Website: crate-barrel
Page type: account-selection
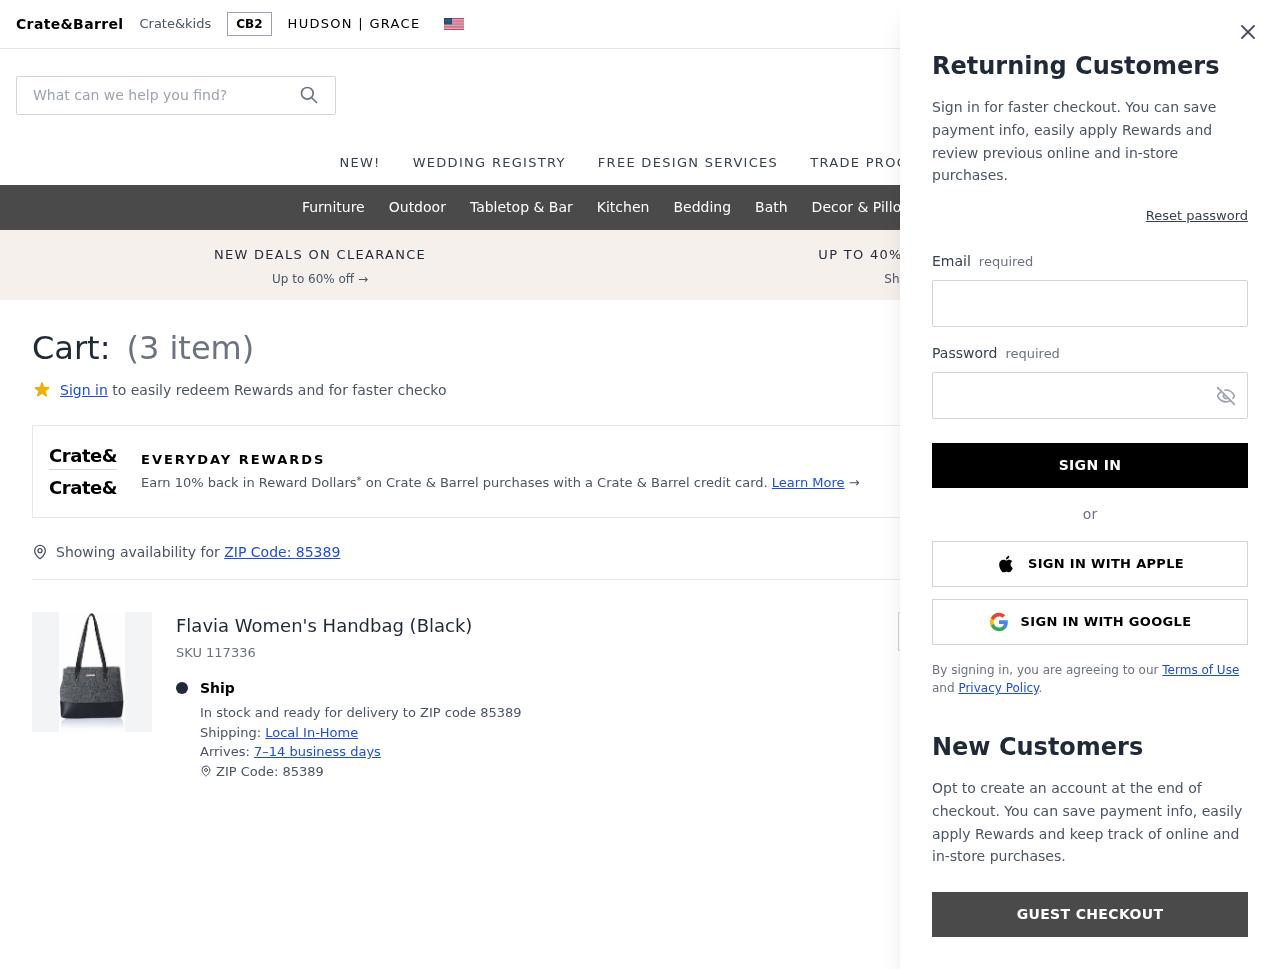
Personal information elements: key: PII_EMAIL
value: christina.carey@yahoo.com
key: PII_POSTCODE
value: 85389
Product elements: key: PRODUCT1_NAME
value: Flavia Women's Handbag (Black)
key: PRODUCT1_QUANTITY
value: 3
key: PRODUCT1_SKU
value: SKU 117336
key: PRODUCT1_ORIGINAL_PRICE
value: $31.86
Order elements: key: ORDER_NUM_ITEMS
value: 3
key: ORDER_SUBTOTAL
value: $76.47
Search elements: key: HEADER_SEARCH
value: What can we help you find?